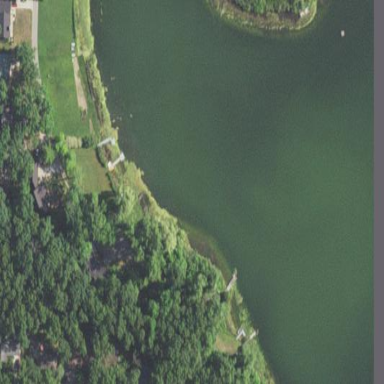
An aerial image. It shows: Serene lake.